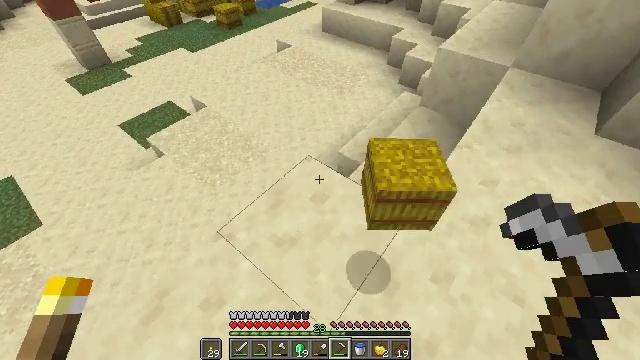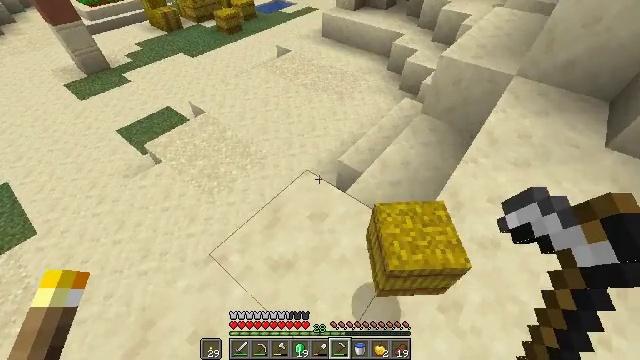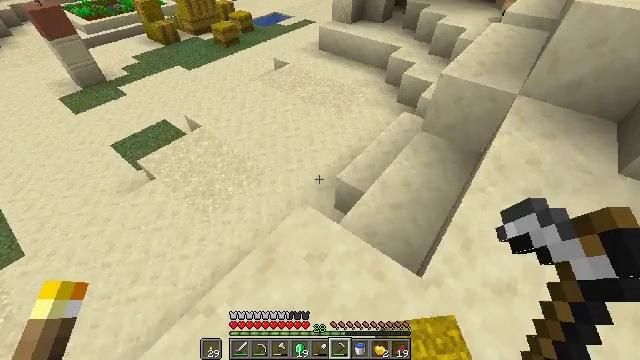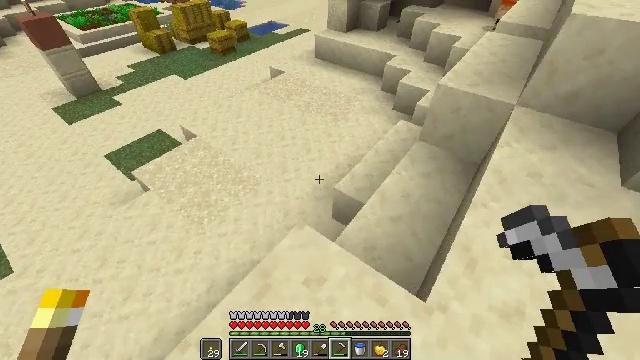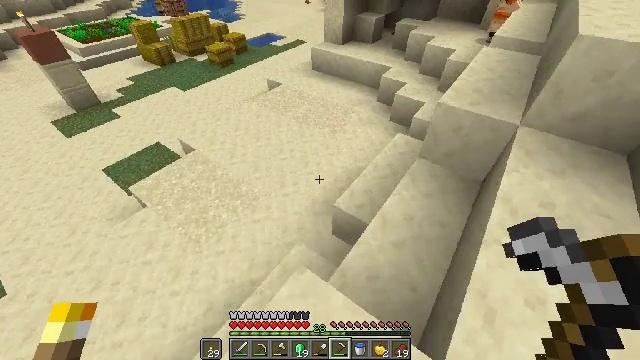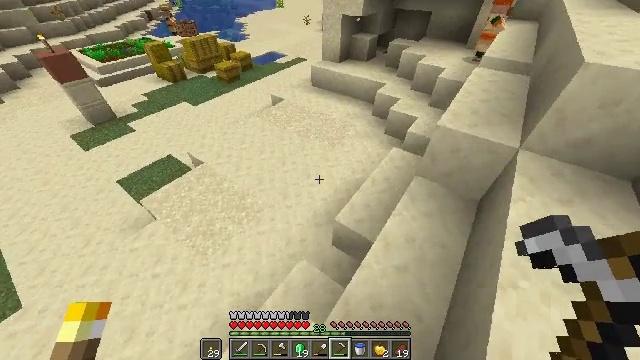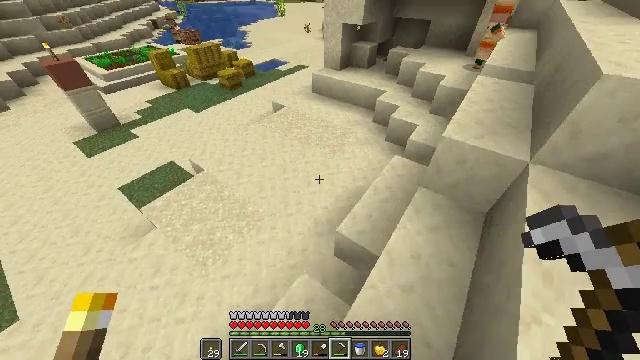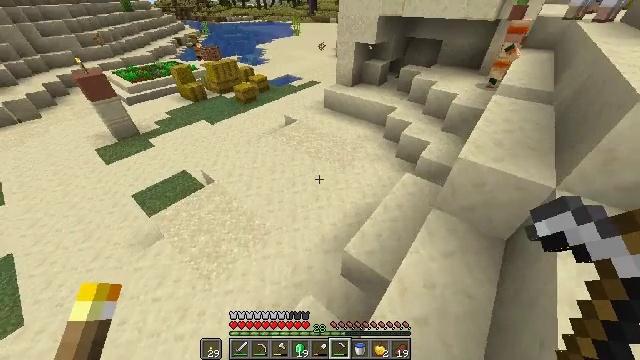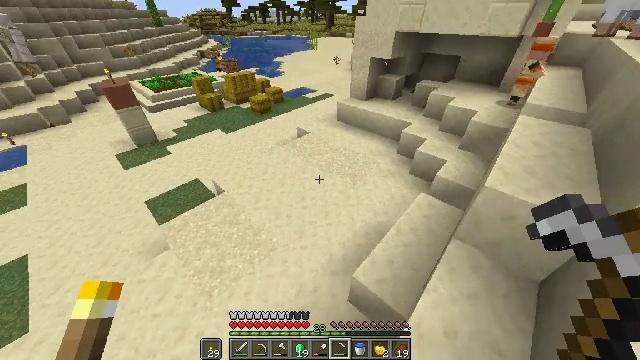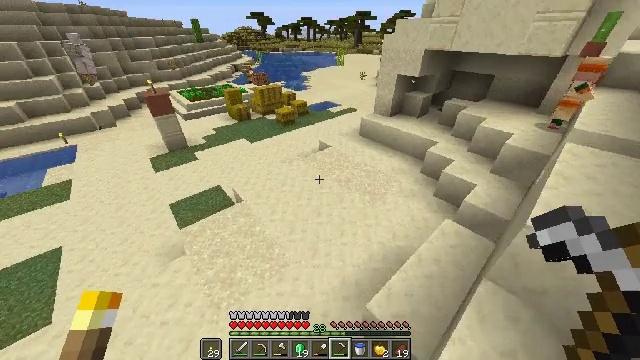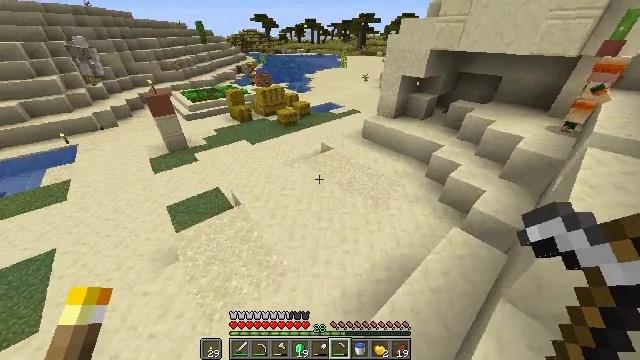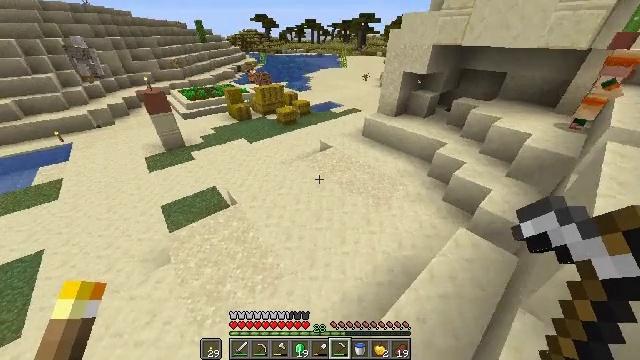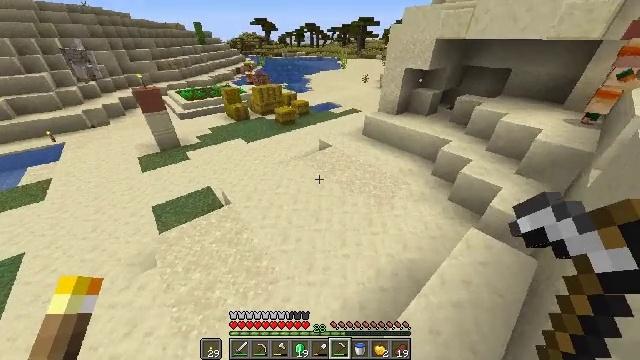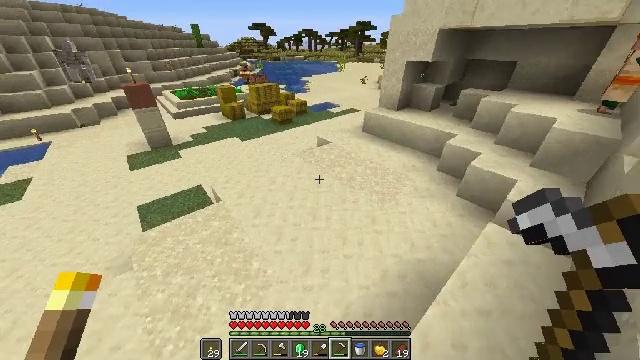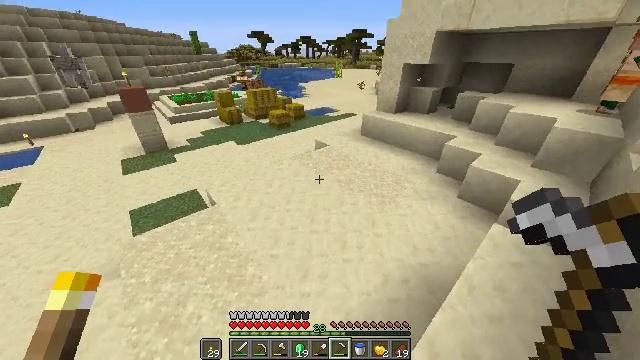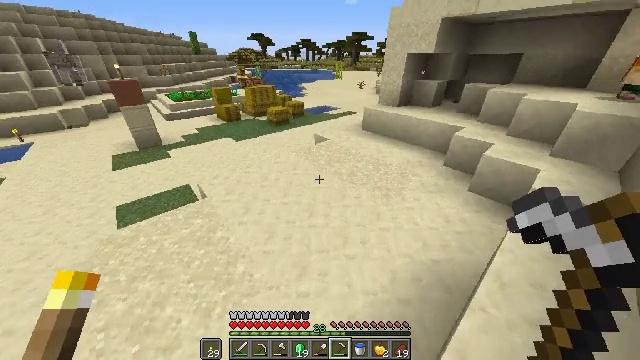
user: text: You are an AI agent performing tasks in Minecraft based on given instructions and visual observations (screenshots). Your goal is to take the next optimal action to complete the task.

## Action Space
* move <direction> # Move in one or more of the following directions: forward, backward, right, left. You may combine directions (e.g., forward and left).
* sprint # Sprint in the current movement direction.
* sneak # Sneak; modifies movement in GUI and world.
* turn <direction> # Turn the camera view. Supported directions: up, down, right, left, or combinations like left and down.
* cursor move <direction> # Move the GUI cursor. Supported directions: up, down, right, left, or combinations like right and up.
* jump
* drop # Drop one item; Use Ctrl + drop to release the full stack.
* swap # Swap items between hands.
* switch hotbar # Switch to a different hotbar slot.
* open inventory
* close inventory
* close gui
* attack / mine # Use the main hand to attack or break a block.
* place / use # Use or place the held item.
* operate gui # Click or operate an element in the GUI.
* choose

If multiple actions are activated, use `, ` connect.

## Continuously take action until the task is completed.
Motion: motion action
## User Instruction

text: Mine a hay block from the field.
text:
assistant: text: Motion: move forward
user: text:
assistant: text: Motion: move forward, turn up
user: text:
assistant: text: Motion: move forward, sprint, turn up
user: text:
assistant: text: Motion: move forward, sprint, turn up
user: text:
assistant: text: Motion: move forward, sprint
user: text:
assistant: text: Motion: move forward, sprint
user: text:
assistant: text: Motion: move forward, sprint, turn left and up
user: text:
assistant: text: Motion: move forward, sprint, turn left and up
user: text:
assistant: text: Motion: move forward, sprint, turn left and up
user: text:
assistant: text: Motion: move forward, sprint
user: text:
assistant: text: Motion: move forward, sprint
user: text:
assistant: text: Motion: move forward, sprint
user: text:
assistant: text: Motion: move forward, sprint, turn up
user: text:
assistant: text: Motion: move forward, sprint, turn up
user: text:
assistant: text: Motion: move forward, sprint
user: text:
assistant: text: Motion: move forward, sprint
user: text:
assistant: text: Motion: move forward, sprint, turn left and up
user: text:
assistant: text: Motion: move forward, sprint, turn left and up
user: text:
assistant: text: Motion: move forward, sprint, turn left and up, jump
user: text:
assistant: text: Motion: move forward, sprint, turn left, jump
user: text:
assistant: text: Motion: move forward, sprint, jump
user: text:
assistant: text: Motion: move forward, sprint, jump
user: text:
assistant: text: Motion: move forward, sprint, jump
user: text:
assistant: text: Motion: move forward, sprint, turn up, jump
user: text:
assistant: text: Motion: move forward, sprint, jump
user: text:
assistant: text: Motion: move forward, sprint, jump
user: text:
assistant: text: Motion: move forward, sprint, jump
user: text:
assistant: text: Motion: move forward, sprint, jump
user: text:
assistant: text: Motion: move forward, sprint, jump
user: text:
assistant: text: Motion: move forward, sprint, jump